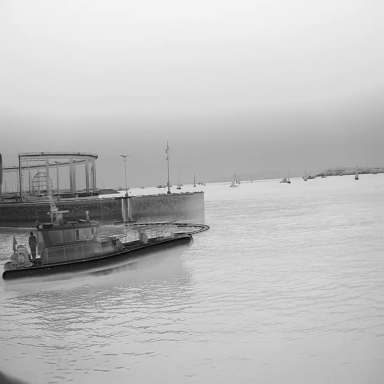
There are ten objects shown in the infrared image, including a canoe, six sailboats, and three bulk_carriers.